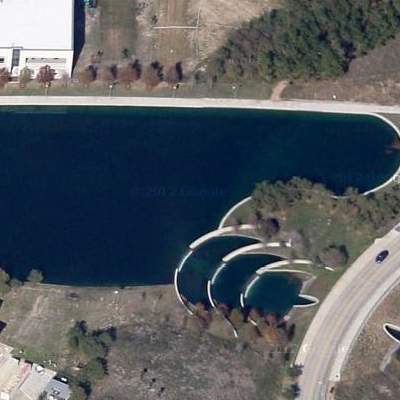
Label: RiverLake